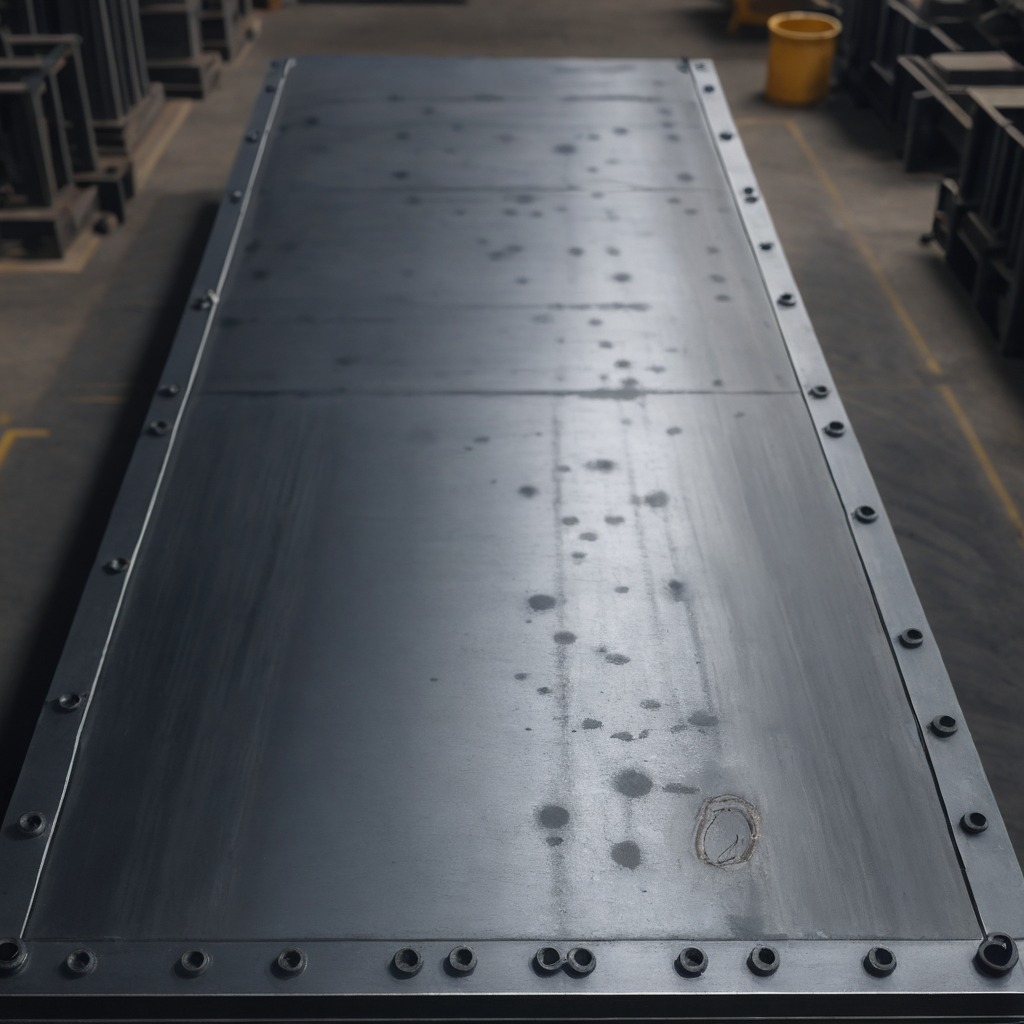
A metal nut is lying on the cold steel table in a mining workshop.